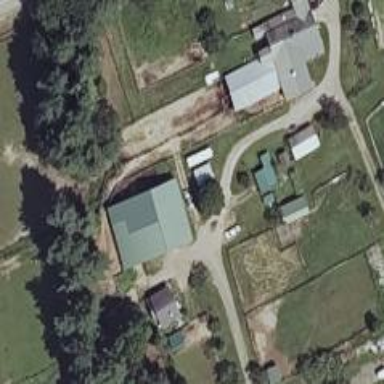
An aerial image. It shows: Paddock in farmyard.